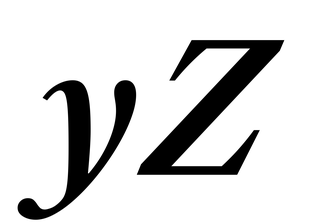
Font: LibreCaslonText-Italic_SemiBold_Italic